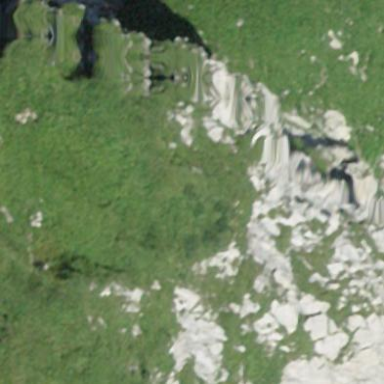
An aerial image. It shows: Landscape dominated by bare rock.